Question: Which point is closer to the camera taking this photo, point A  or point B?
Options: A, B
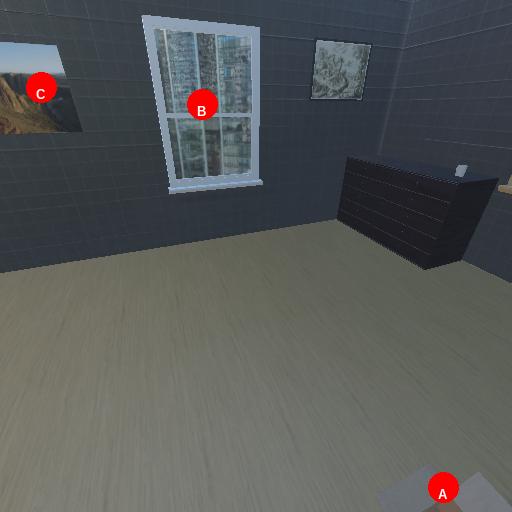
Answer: A